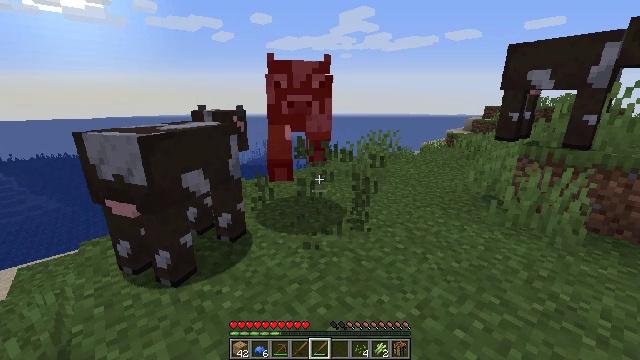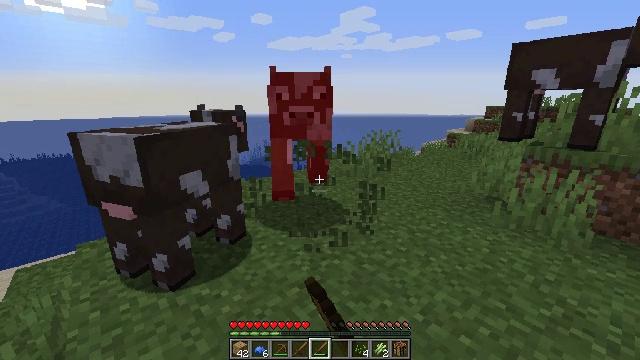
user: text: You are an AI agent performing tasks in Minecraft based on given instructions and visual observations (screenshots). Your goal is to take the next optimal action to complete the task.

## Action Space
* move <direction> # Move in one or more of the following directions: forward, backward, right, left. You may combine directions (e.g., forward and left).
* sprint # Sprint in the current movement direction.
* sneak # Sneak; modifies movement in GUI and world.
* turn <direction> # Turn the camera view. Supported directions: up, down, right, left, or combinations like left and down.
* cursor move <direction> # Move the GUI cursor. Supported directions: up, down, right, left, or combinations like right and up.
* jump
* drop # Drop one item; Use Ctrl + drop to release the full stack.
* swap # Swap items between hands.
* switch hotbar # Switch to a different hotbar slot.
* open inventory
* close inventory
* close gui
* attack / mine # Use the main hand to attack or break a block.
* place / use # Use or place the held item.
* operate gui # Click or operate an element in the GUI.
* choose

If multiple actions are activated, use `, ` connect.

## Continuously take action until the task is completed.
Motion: motion action
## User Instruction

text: Collect the grass from the surface.
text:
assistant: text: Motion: move forward, attack / mine
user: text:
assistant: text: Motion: no_op